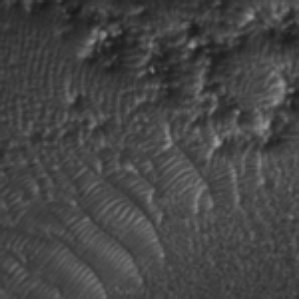
Label: frost